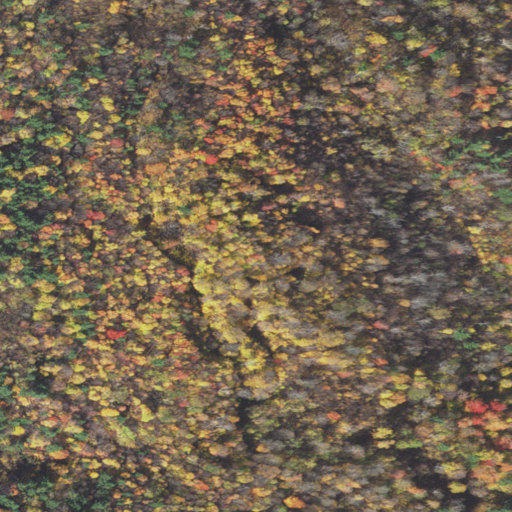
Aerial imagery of mountain in Vermont named Signal Hill containing deciduous forest, evergreen forest, and mixed forest